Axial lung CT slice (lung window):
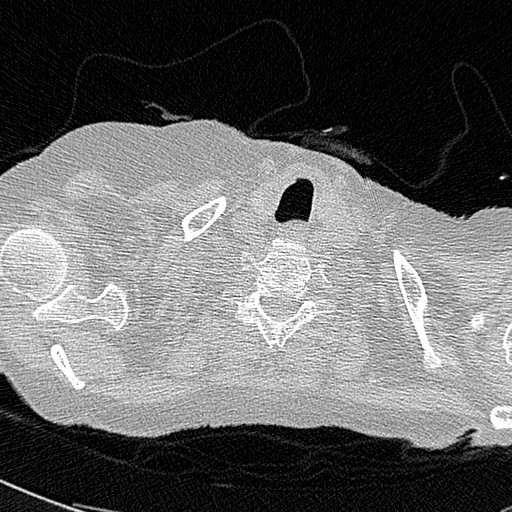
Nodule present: no